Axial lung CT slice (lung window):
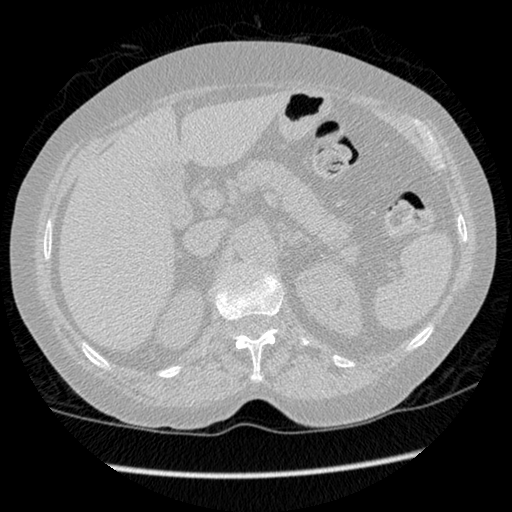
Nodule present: no